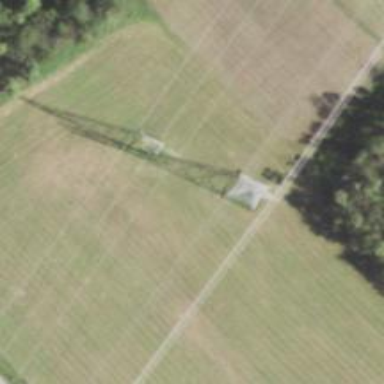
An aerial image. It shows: Lattice structure tower used for power transmission.